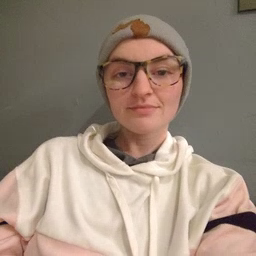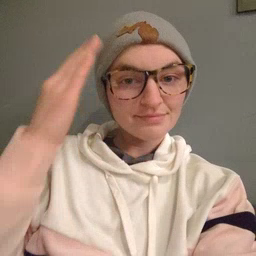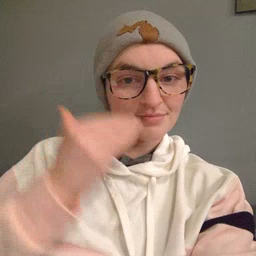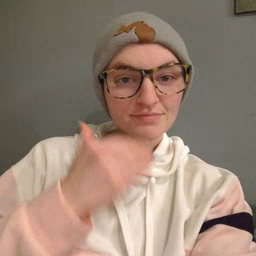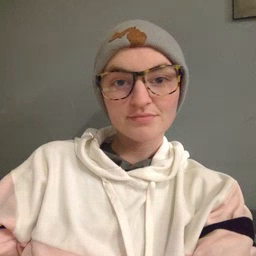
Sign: head